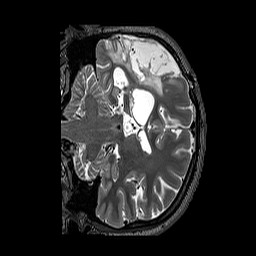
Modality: T2w
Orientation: coronal
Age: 27
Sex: female
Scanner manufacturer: siemens
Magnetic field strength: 3 T
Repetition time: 3.2 s
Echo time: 0.567 s